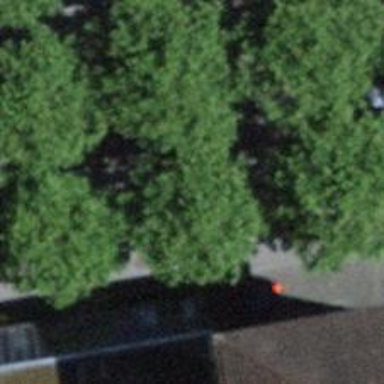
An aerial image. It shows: Avenue of broadleaved trees.